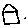
Label: house